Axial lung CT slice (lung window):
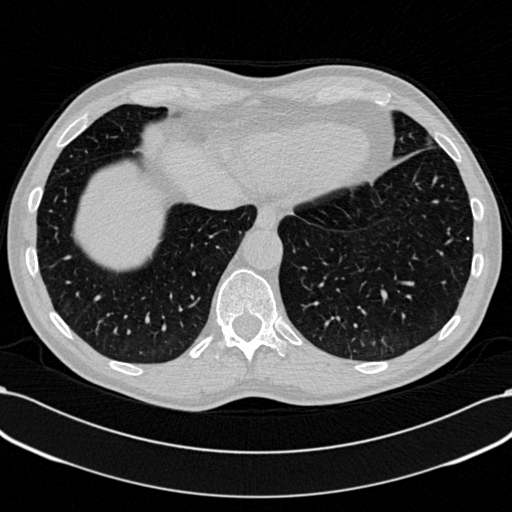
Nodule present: no